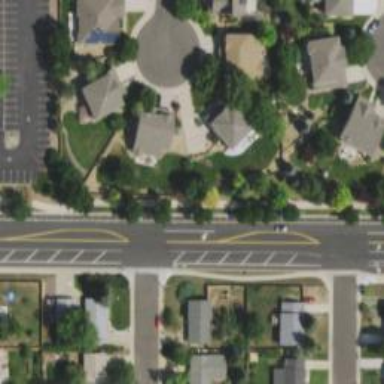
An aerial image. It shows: Secondary road with asphalt surface.